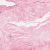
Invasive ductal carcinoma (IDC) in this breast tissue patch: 0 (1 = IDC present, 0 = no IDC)